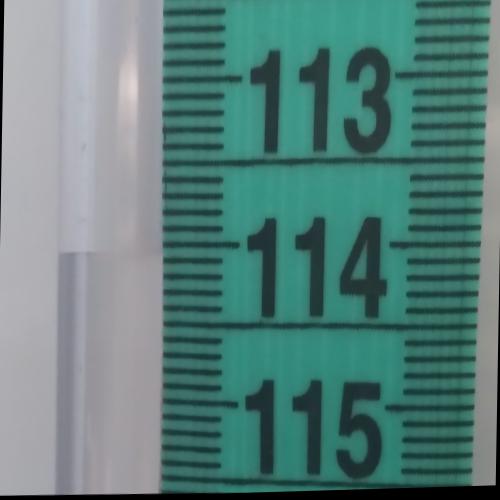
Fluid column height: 114.1 cm